Field crop: maize
Growth stage: 2
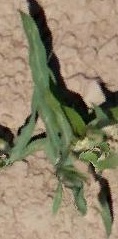
Species: maize